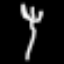
Label: fork